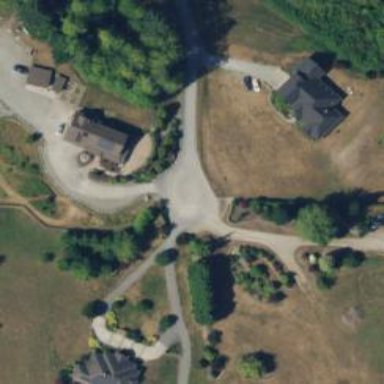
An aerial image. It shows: Turning circle on the road.